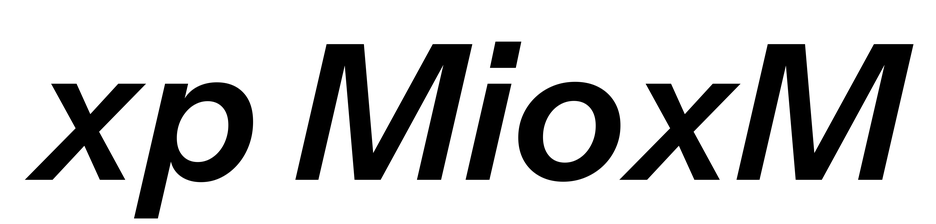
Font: InstrumentSans-Italic_SemiBold_Italic